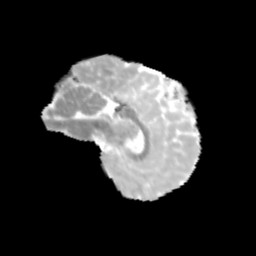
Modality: MD
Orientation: sagittal
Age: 13
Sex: male
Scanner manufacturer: siemens
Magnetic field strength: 3 T
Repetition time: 3.8 s
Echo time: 0.07 s